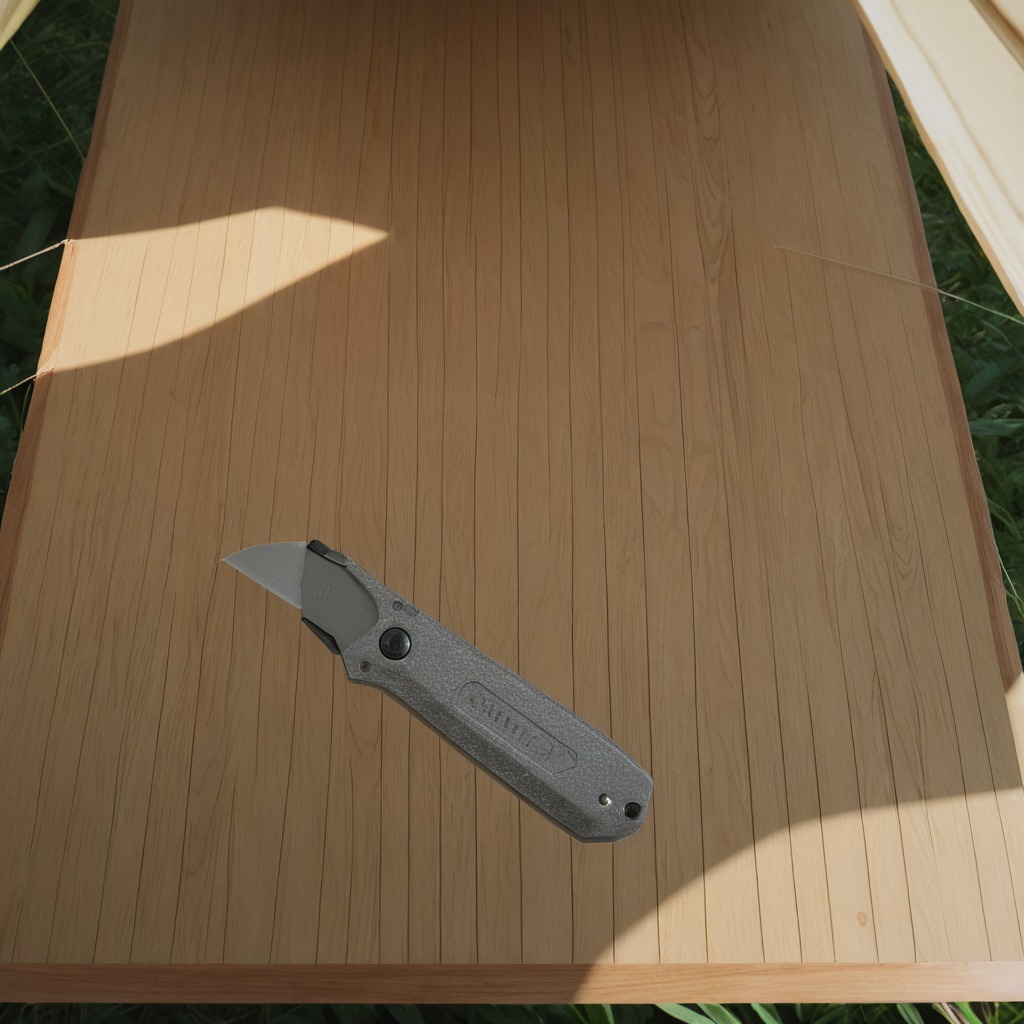
A utility knife is lying on the wooden table.